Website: lowes
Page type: billing-address
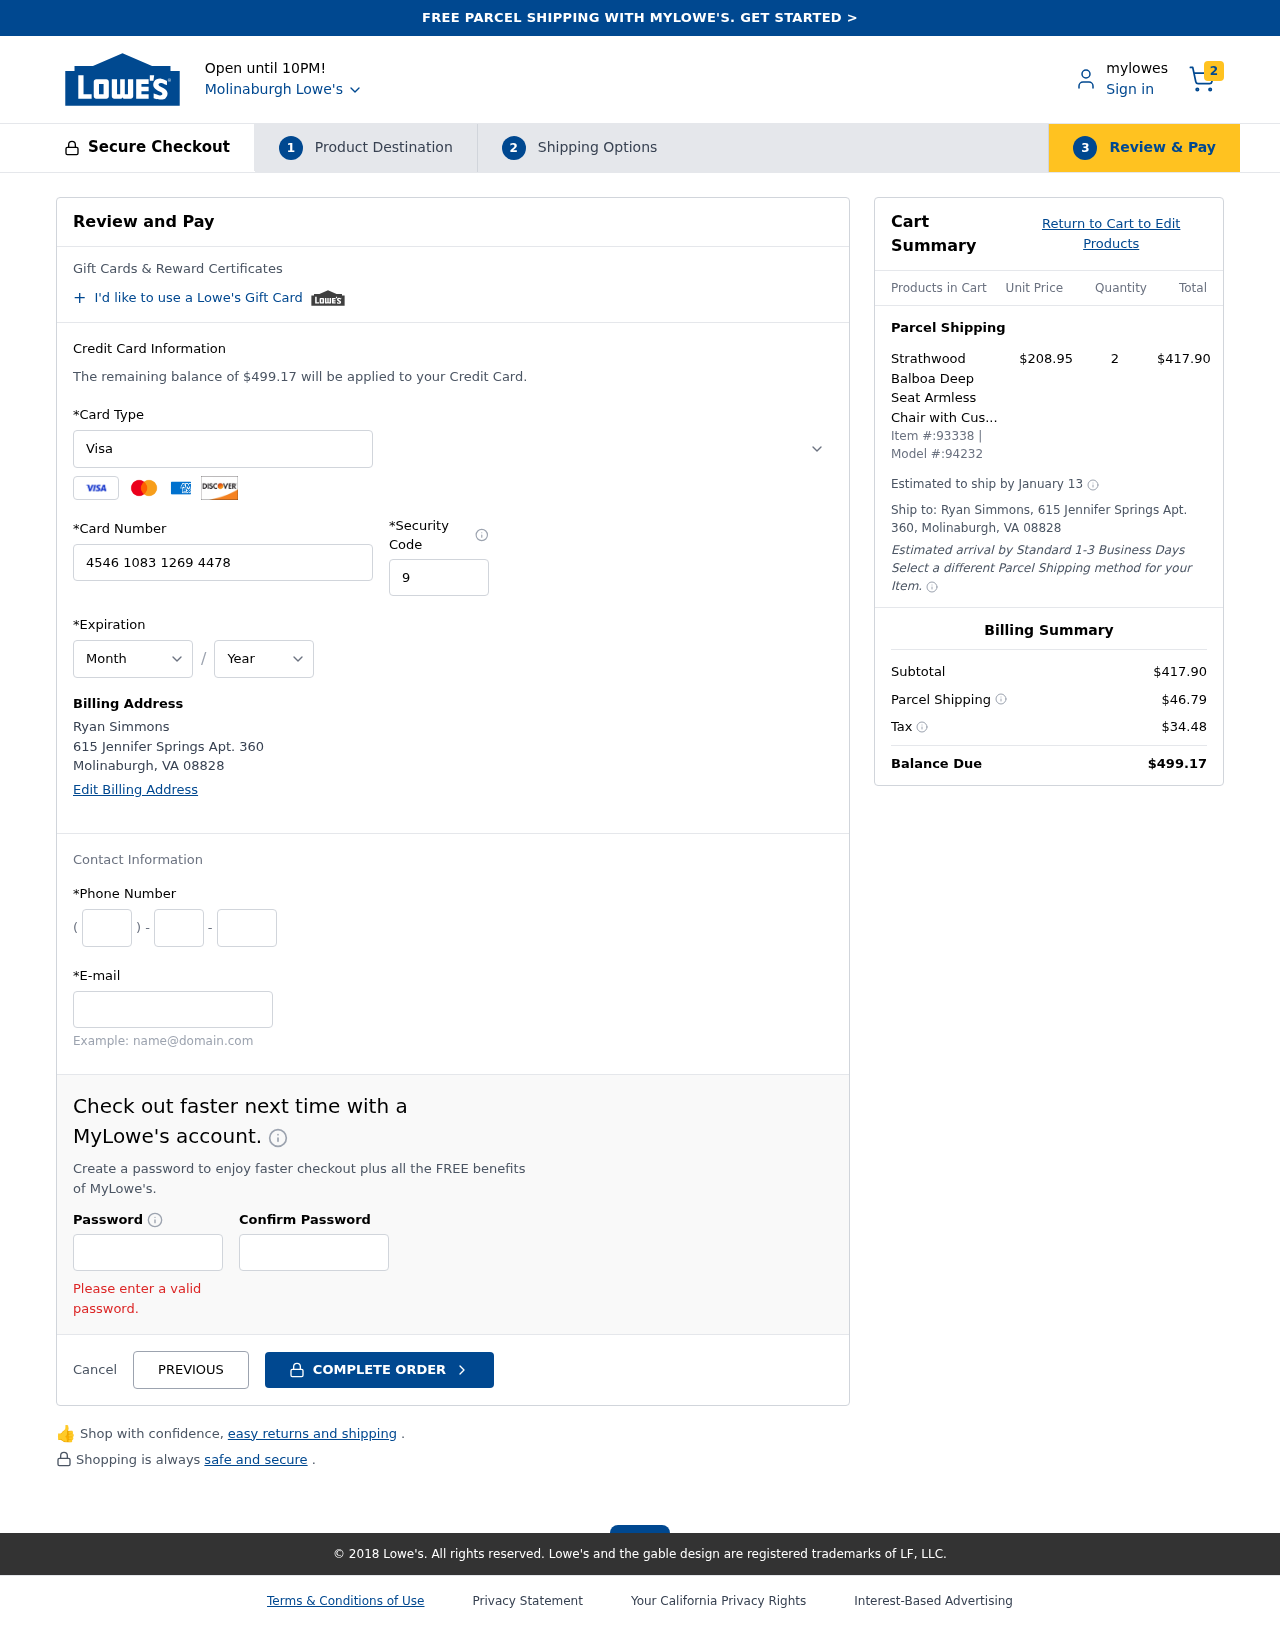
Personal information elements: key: PII_CARD_CVV
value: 926
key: PII_CARD_EXPIRY_MONTH
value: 08
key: PII_CARD_EXPIRY_YEAR
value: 26
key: PII_CARD_NUMBER
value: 4546 1083 1269 4478
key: PII_CARD_TYPE
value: Visa
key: PII_CITY
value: Molinaburgh
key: PII_CITY_STATE_ZIP
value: Molinaburgh, VA 08828
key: PII_EMAIL
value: ryan.simmons@yahoo.com
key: PII_FULLNAME
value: Ryan Simmons
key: PII_PHONE_AREA
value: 504
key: PII_PHONE_PREFIX
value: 536
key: PII_PHONE_SUFFIX
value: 9685
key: PII_STREET
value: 615 Jennifer Springs Apt. 360
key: PII_FULLNAME2
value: Ryan Simmons
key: PII_STREET2
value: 615 Jennifer Springs Apt. 360
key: PII_CITY_STATE_ZIP2
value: Molinaburgh, VA 08828
Product elements: key: PRODUCT1_NAME
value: Strathwood Balboa Deep Seat Armless Chair with Cushion
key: PRODUCT1_PRICE
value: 208.95
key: PRODUCT1_QUANTITY
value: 2
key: PRODUCT_ITEM_NUMBER
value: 93338
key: PRODUCT_MODEL_NUMBER
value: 94232
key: PRODUCT1_LINE_TOTAL
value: $417.90
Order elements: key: ORDER_NUM_ITEMS
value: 2
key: ORDER_TOTAL
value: $499.17
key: ORDER_SHIPPING_DATE
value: January 13
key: ORDER_SUBTOTAL
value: $417.90
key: ORDER_SHIPPING_COST
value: $46.79
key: ORDER_TAX
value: $34.48